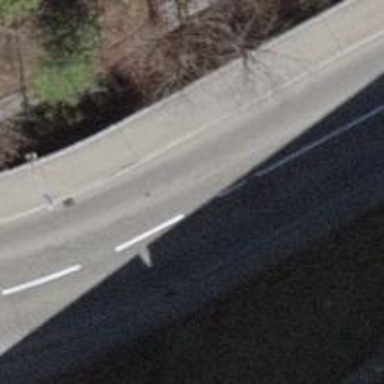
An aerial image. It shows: Sidewalk.